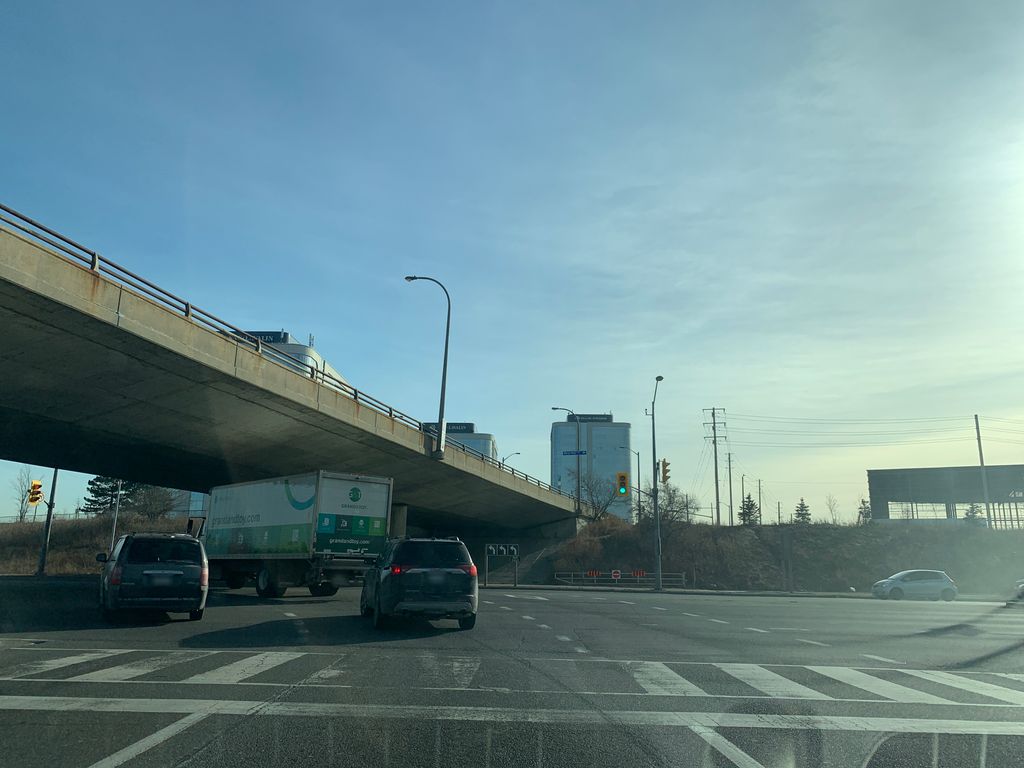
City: toronto